Question: I am trying to replace some root objects. The method with insert replace works fine.
'''
from bokeh.io import curdoc
from bokeh.plotting import figure
from bokeh.models.widgets.buttons import Button
from bokeh.models import Plot, Column
from bokeh.plotting.figure import Figure
from bokeh.layouts import column
import numpy as np
N = 2
x = np.random.random(size=N) * 100
y = np.random.random(size=N) * 100
p = figure(name='fig', width=300, height=200)
p.scatter(x, y, size=10, fill_color='red',)
def overrides_plot():
print('Overriding with new plot')
N = 2
x = np.random.random(size=N) * 100
y = np.random.random(size=N) * 100
p2 = figure(name='fig2', width=300, height=200)
p2.scatter(x, y, size=10, fill_color='blue',)
curdoc().clear()
col = column(children=[p2, ov, ov2], name='main_column')
curdoc().add_root(col) # this adds the objects at the bottom, instead of the template place
ov = Button(
name='override',
label='Override',
button_type='success',
width=50
)
ov.on_click(overrides_plot)
def overrides_plot2():
print('Overriding with new plot with remove/insert')
N = 2
x = np.random.random(size=N) * 100
y = np.random.random(size=N) * 100
p3 = figure(name='fig3', width=300, height=200)
p3.scatter(x, y, size=10, fill_color='black',)
p = curdoc().select_one(selector=dict(type=Figure))
c = curdoc().select_one(selector=dict(type=Column))
c.children.remove(p)
c.children.insert(0, p3)
ov2 = Button(
name='override',
label='Overrides with remove/insert',
button_type='success',
width=50
)
ov2.on_click(overrides_plot2)
c = column(children=[p, ov, ov2], name='main_column')
curdoc().add_root(c)
'''
With the method 'overrides_plot' the objects are added to the bottom instead of the template location:

Template:
'''
{% extends base %}
{% block contents %}
<div class="container body">
<div class="main_container">
<div>
{{ embed(roots.main_column) }}
</div>
</div>
</div>
{% endblock %}
'''
So are this methods still useful?
'''
curdoc().clear()
curdoc().remove_root()
'''
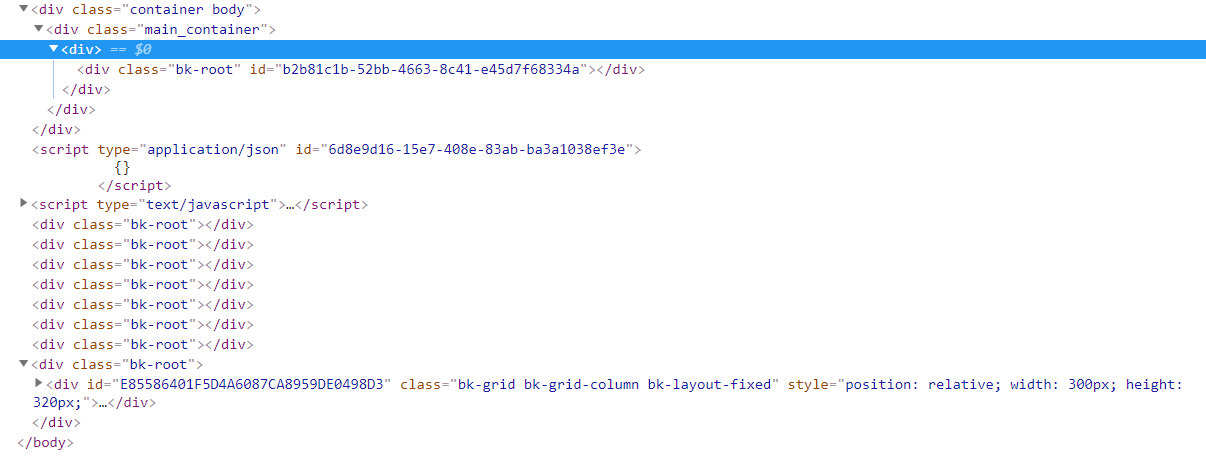
Answer: They are and what you are seeing here, is a perfectly valid behavior. The problem is that the newly created root models have different ids from what bokeh knows from the initial embedding. To workaround this, you can create new roots with the same ids as the original models (so 'col = column(id=c._id, ...)'). This way bokeh will embed the new roots in the original slots in the template. However, modifying roots should be the last approach to use. It's much more preferable to modify existing models or layouts (as you do in 'overrides_plot2').